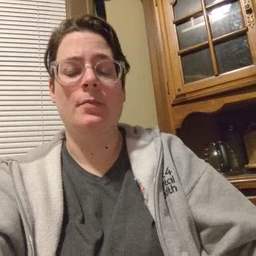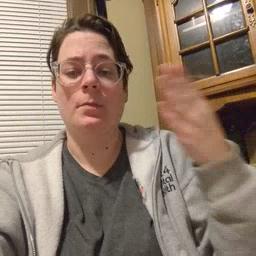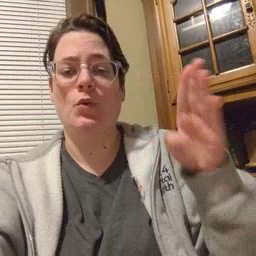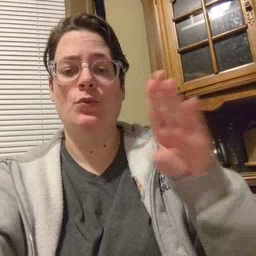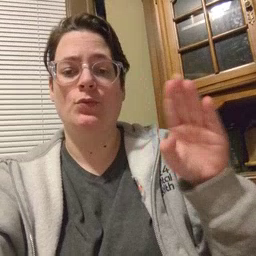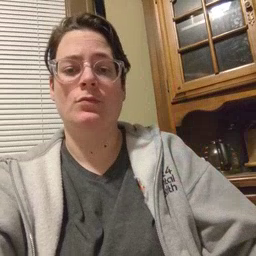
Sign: blue